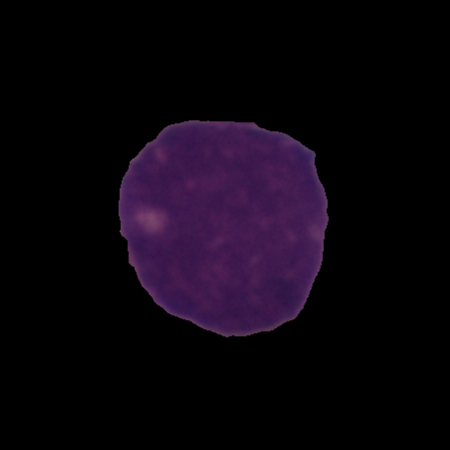
Label: cancer